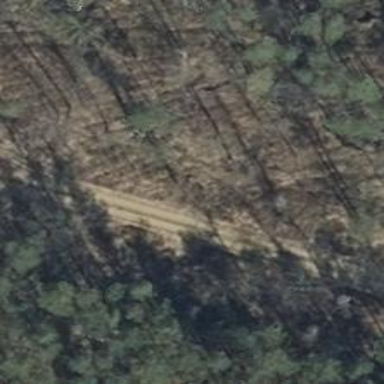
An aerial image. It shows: Track road with grade3 tracktype.